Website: crate-barrel
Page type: newsletter-management
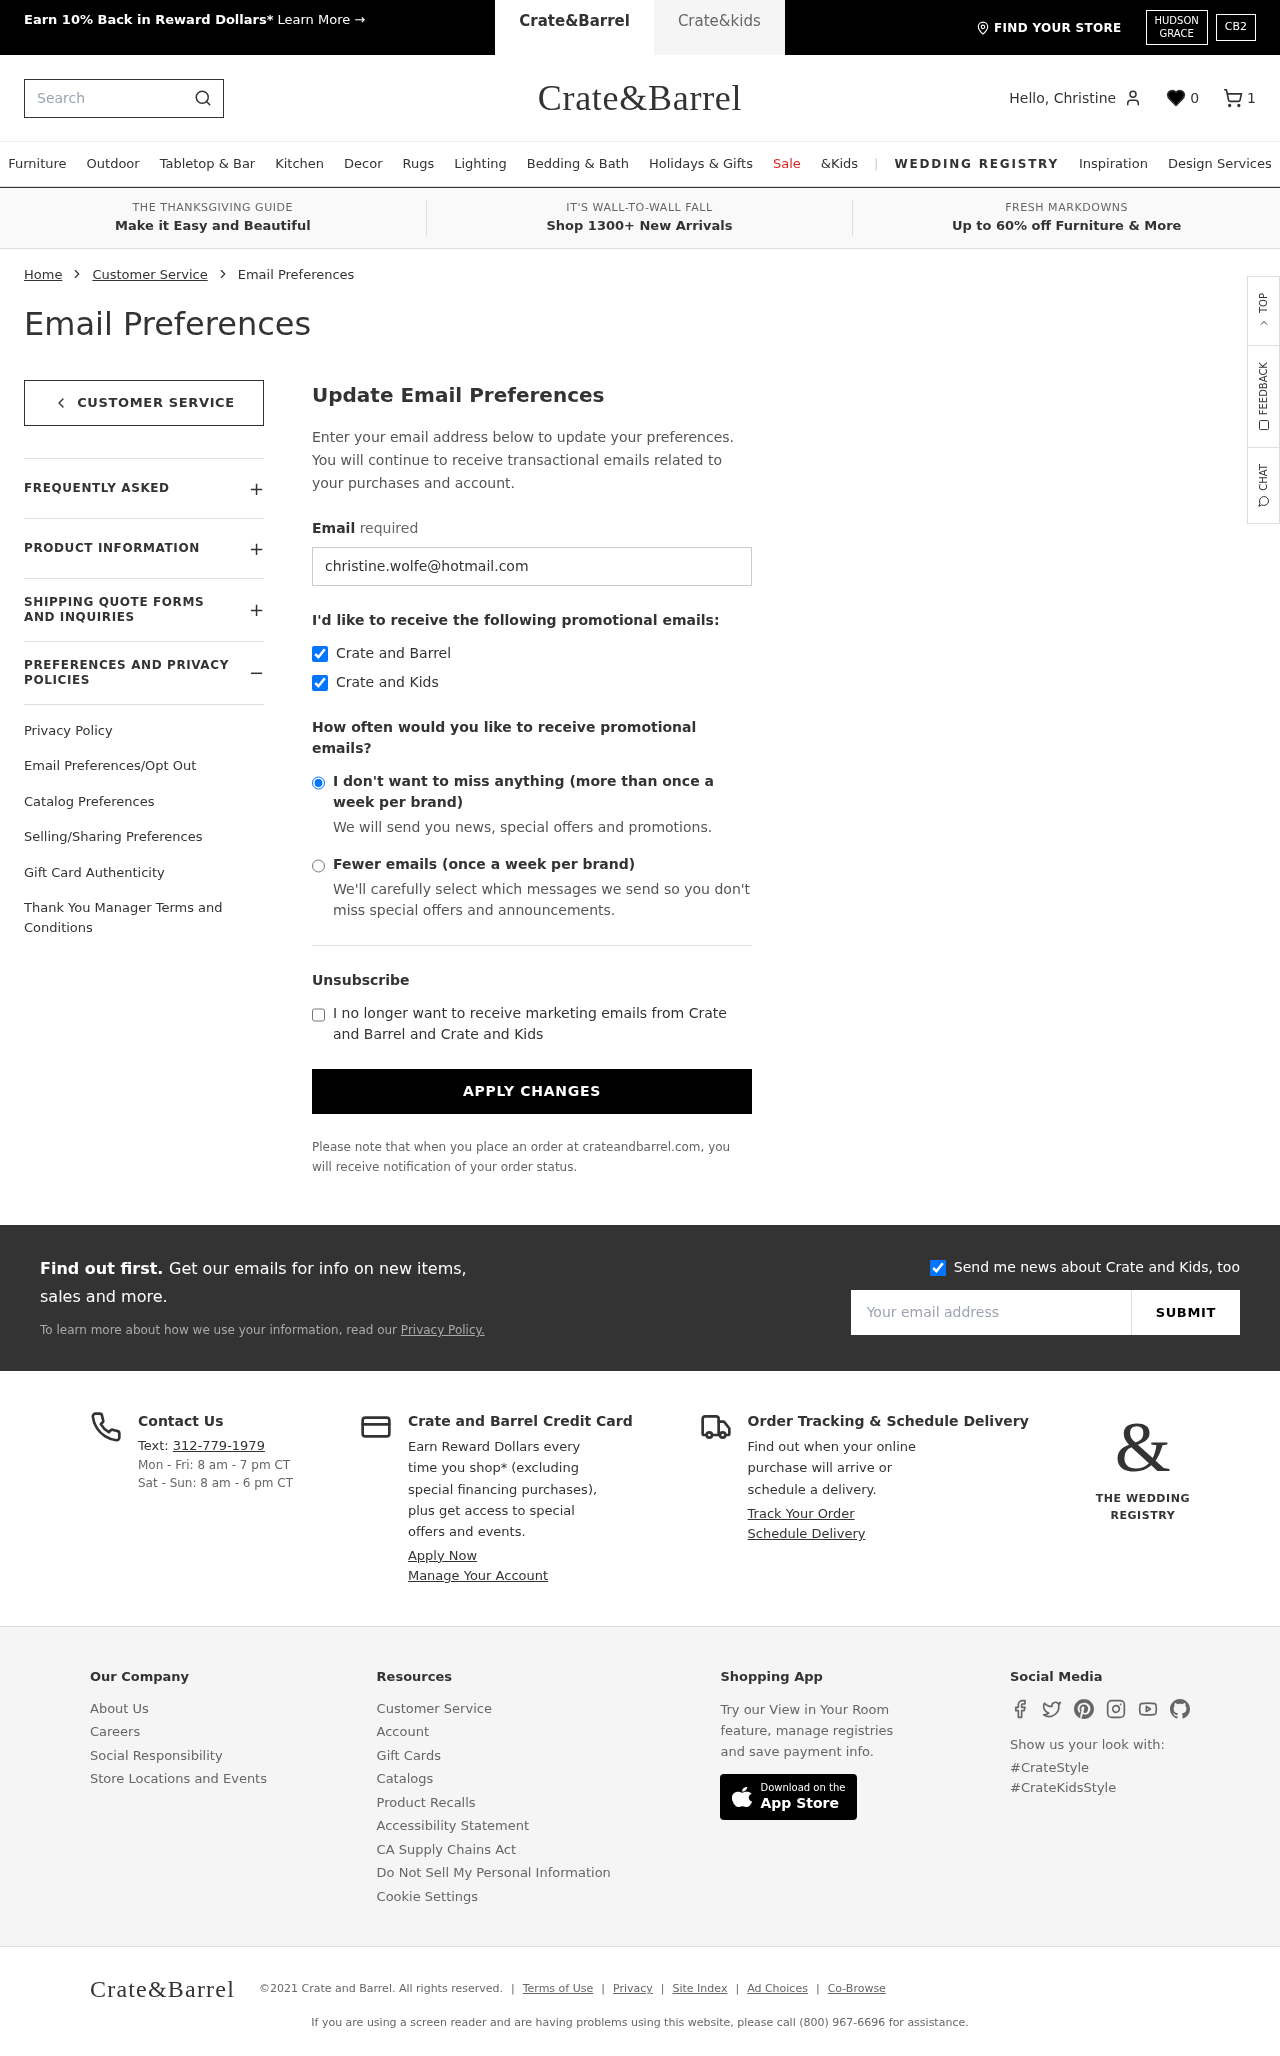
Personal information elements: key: PII_EMAIL
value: christine.wolfe@hotmail.com
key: PII_FIRSTNAME
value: Christine
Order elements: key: ORDER_NUM_ITEMS
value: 1
Search elements: key: HEADER_SEARCH
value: Search
Other elements: key: FAVORITES_COUNT
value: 0